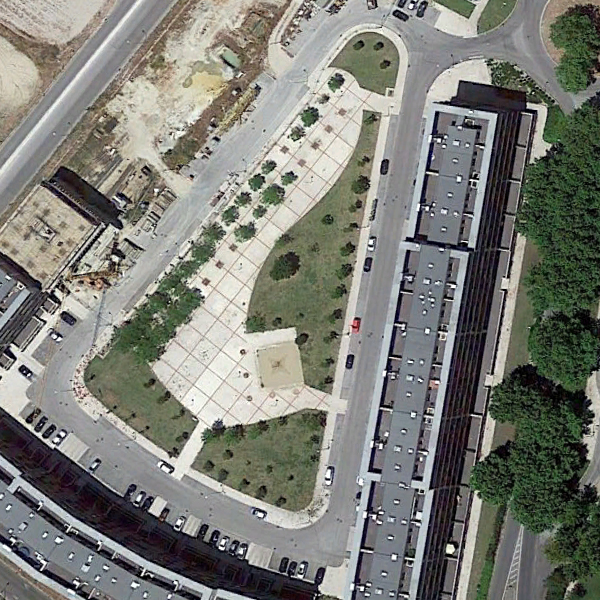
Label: Square